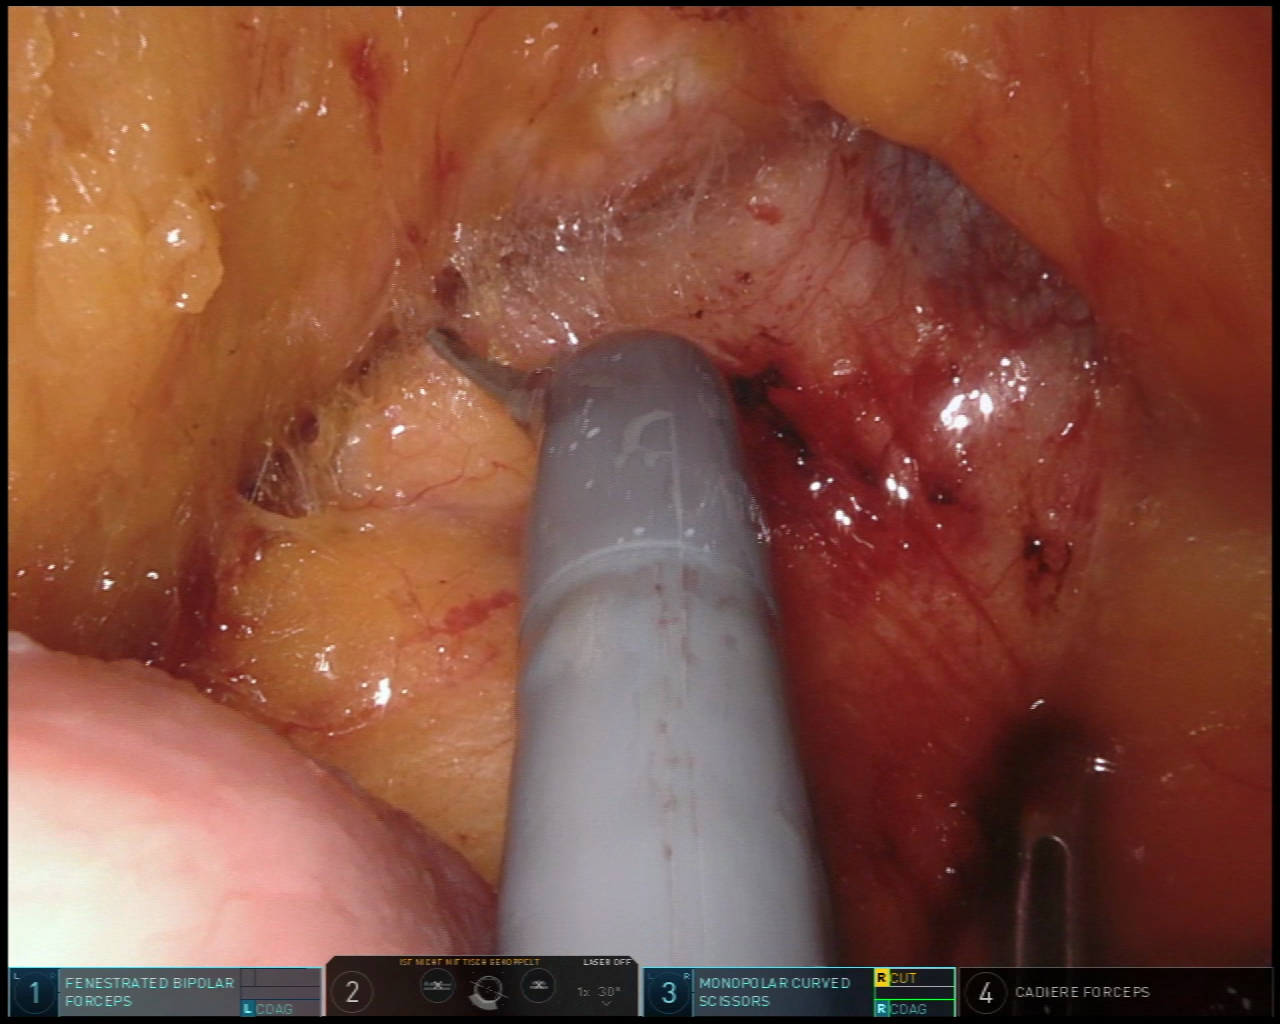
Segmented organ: pancreas
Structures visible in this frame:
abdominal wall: no
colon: no
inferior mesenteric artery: no
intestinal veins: no
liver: no
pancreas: yes
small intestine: yes
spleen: no
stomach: no
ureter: no
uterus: no
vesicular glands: no